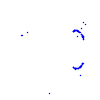
Particle: proton